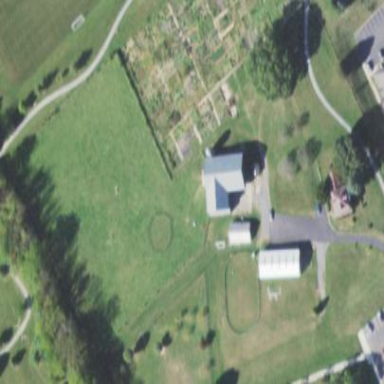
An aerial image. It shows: Farmyard area.